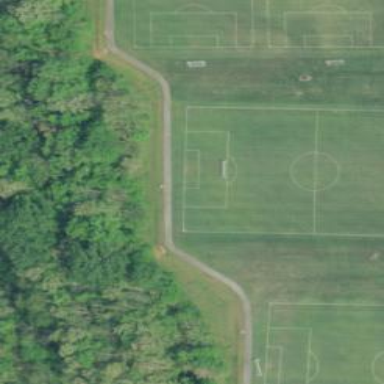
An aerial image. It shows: Soccer pitch designated for leisure and sports activities.